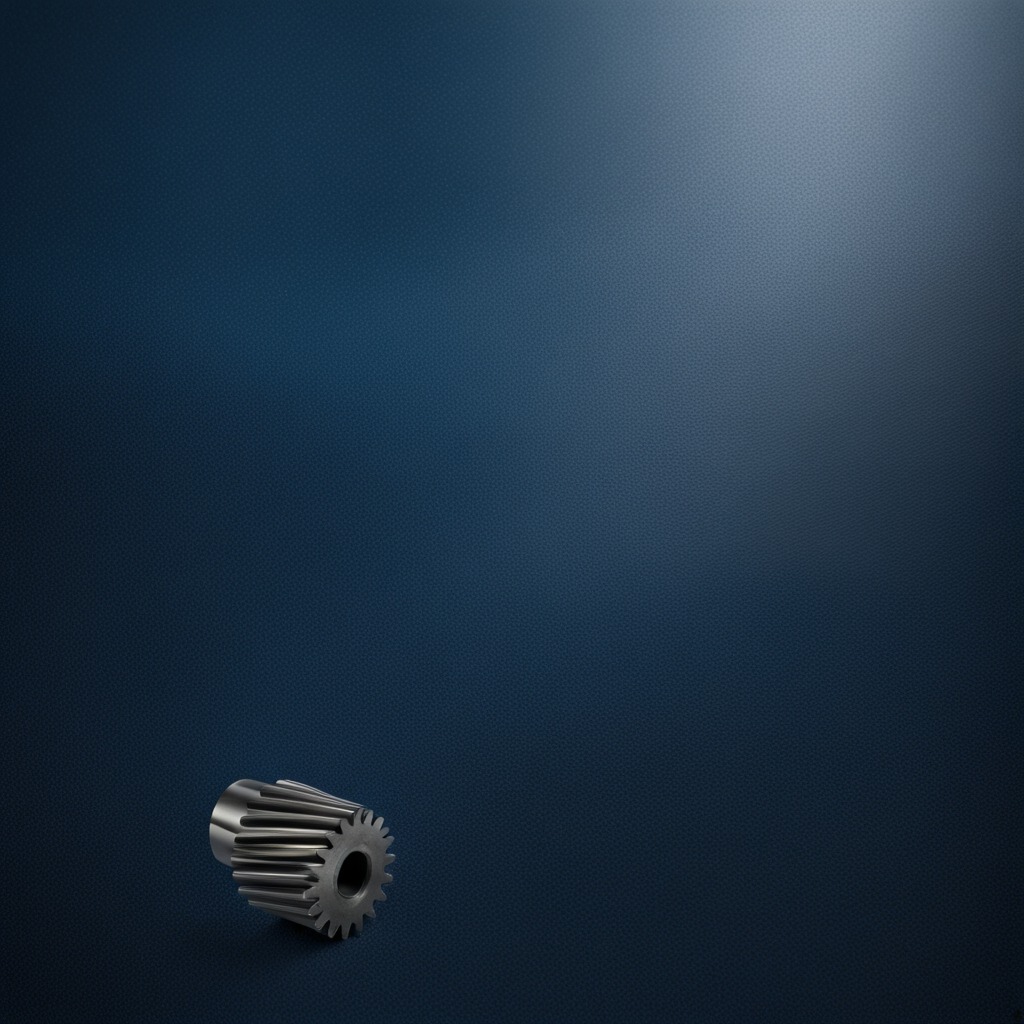
A steel gear with teeth is lying on the granite tabletop.